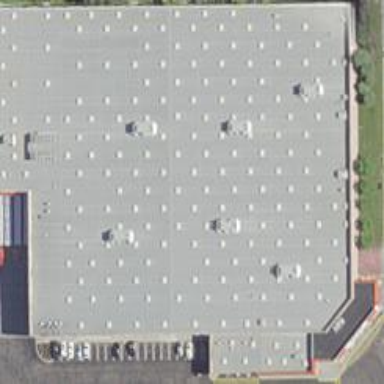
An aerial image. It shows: Wholesale shop building.